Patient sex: M
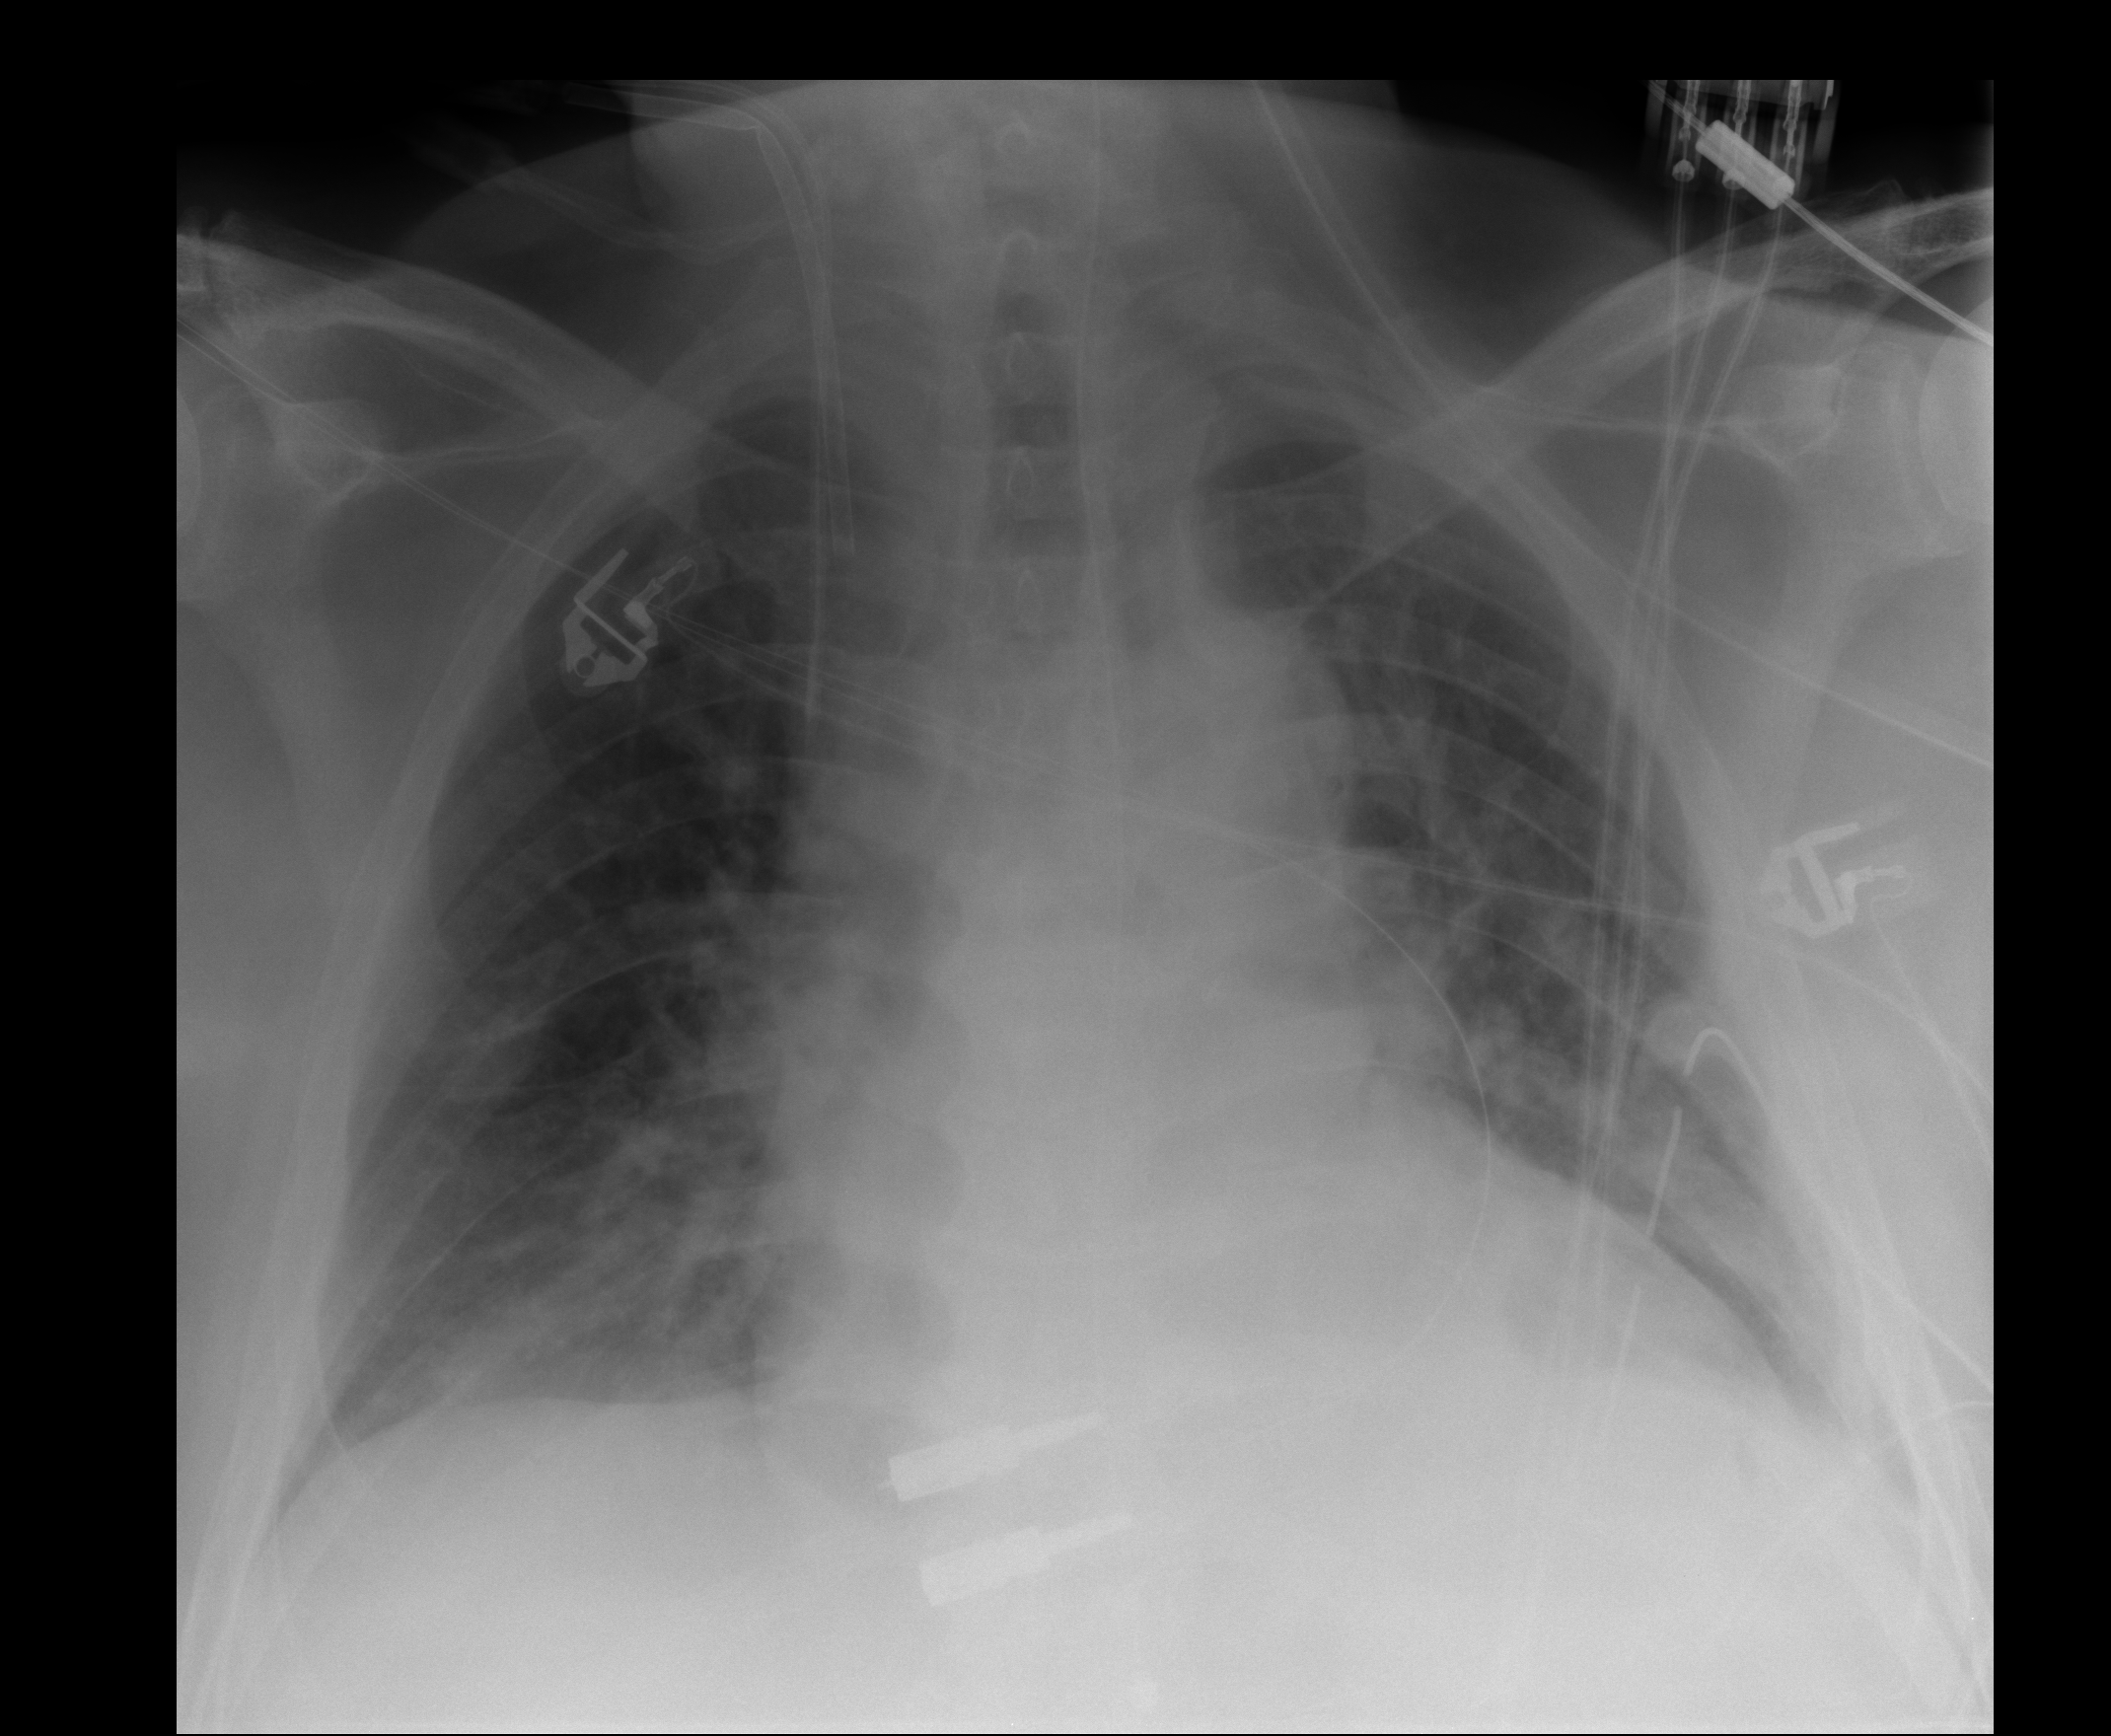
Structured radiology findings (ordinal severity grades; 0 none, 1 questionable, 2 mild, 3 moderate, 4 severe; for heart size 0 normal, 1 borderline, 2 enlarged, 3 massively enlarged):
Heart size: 2
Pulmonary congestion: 2
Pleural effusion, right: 0
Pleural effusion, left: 2
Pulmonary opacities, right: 2
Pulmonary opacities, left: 2
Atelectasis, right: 2
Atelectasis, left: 2